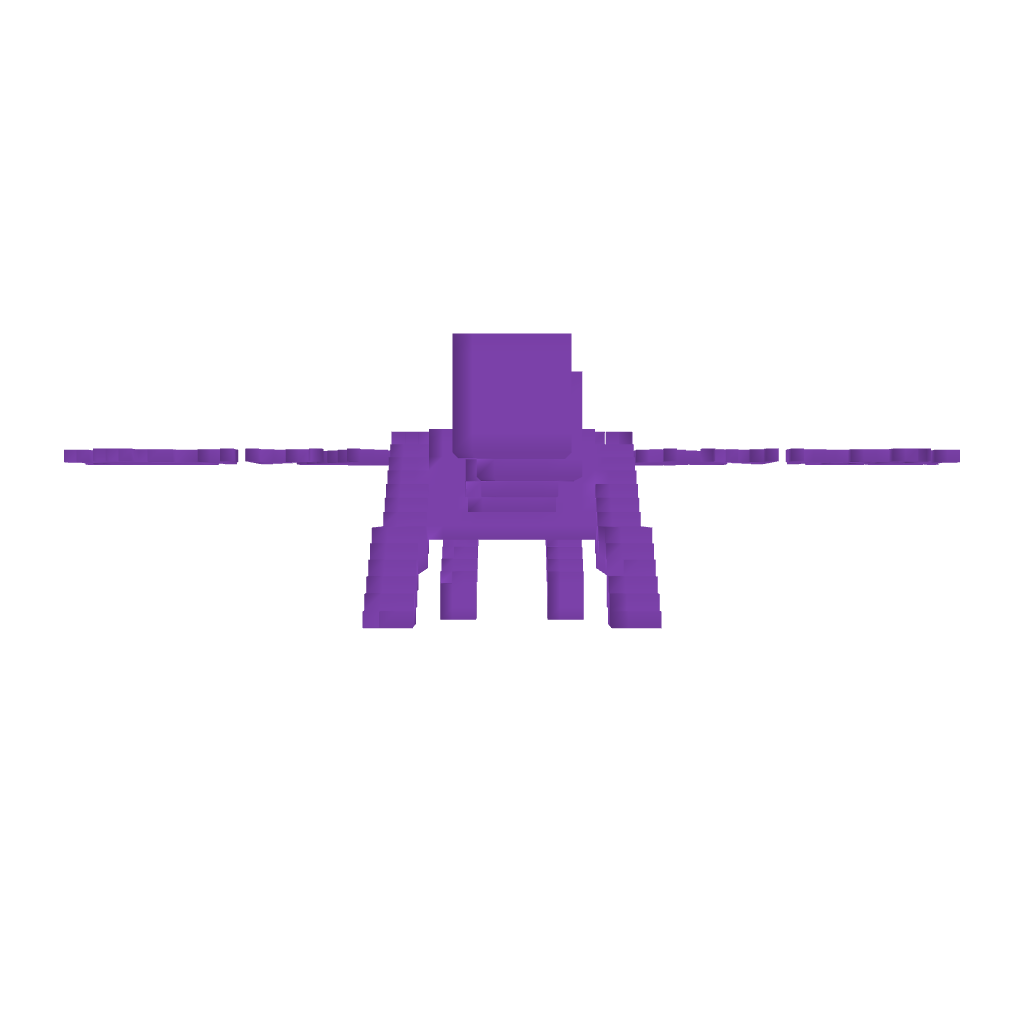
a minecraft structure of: Big Enderdragon Parkour good quality